Question: I would like to make an item in my ComboBoxText the default value, instead of a blank combo box until the user selects something. Apparently, this is set by changing Active value in Glade to [the item I want to be default]. This does not work.
Here is my code:
'''
#! /usr/bin/env python3
from gi.repository import Gtk
builder = Gtk.Builder()
builder.add_from_file("./personalinfo.ui")
win = builder.get_object("window")
cancel = builder.get_object("cancel")
ok = builder.get_object("ok")
win.set_title("Persona")
win.connect("destroy", Gtk.main_quit)
cancel.connect("clicked", Gtk.main_quit)
ok.connect("clicked", Gtk.main_quit)
win.show_all()
Gtk.main()
'''
Here is the combo box in Glade:

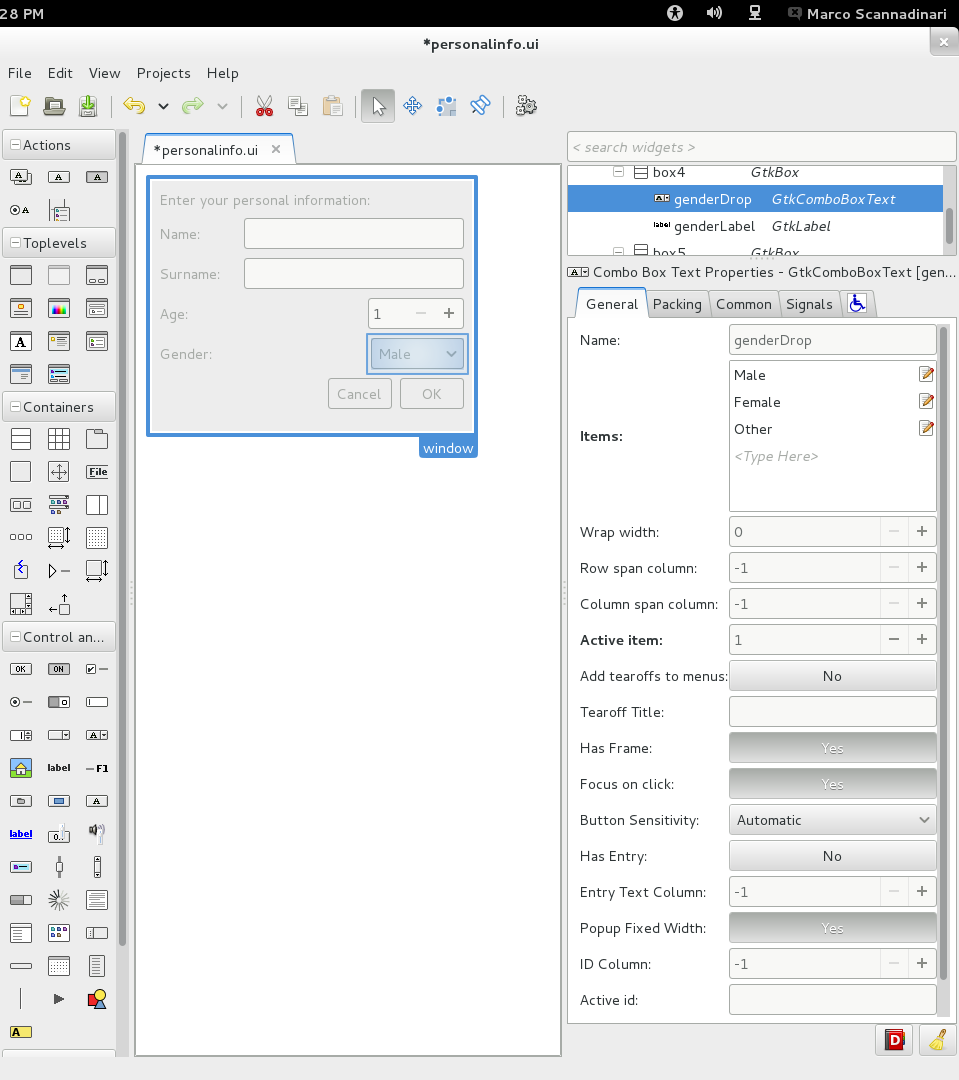
Answer: This is actually a bug in Glade. You can manually set this by using:
'''
combo.set_active(int) # 1st item is 0, 2nd is 1, etc.
'''